Question: I have such files
'''
.
+-- CMakeLists.txt
+-- src
+-- CMakeLists.txt
+-- main.c
'''
And this is the content about this files
'''
$ cat CMakeLists.txt
cmake_minimum_required(VERSION 3.5)
PROJECT (HELLO)
ADD_SUBDIRECTORY(src bin)
SET(EXECUTABLE_OUTPUT_PATH ${PROJECT_BINARY_DIR}/binarydir)
$ cat src/CMakeLists.txt
ADD_EXECUTABLE(hello main.c)
$ cat src/main.c
#include <stdio.h>
int main()
{
printf("Hello World from t1 main().
");
return 0;
}
'''
Then I build it with following command
'''
$ mkdir build
$ cd build
$ cmake ..
$ make
'''
This is the result directory structure

Then the binary 'hello' will produced in directory 'build/bin' as the picture, but it should be in 'build/binarydir' since I have 'set' the value for 'EXECUTABLE_OUTPUT_PATH', isn't it? What I have missed?
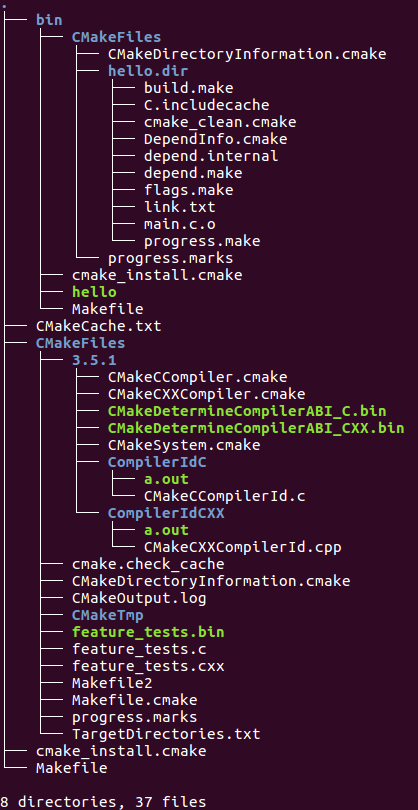
Answer: You are creating executable target before setting 'EXECUTABLE_OUTPUT_PATH'. Move 'SET(EXECUTABLE_OUTPUT_PATH ${PROJECT_BINARY_DIR}/binarydir)' line before 'ADD_SUBDIRECTORY(src bin)'.